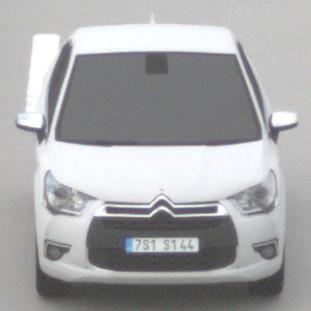
Make: Citroen
Model: DS 4 VTi 120
Detailed model: DS 4
Model produced from: 2011/05
Model produced until: 2015/01
Doors: 5
Color: white
Road condition: dry road
Daytime: midday
Contrast: low contrast